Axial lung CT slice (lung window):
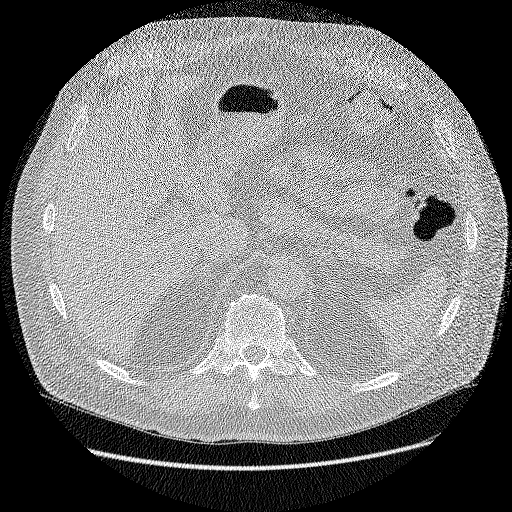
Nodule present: no